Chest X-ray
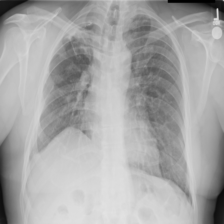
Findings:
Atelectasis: negative
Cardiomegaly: negative
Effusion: negative
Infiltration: negative
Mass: negative
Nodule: negative
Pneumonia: negative
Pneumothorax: negative
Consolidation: negative
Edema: negative
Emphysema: negative
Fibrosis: negative
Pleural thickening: negative
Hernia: negative